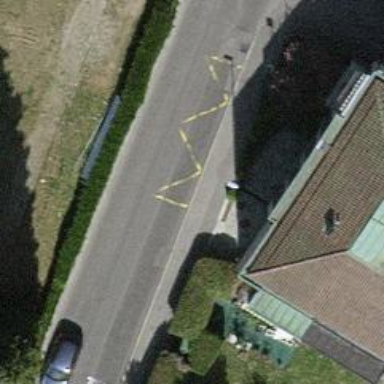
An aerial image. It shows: Bus stop with platform for public transport.